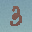
Label: 3